Question: I have an array of DOM elements and I am trying to iterate through them and add a class using jQuery, but jQuery does not seem to be setting the class with the addClass method. However, the attr function still works. What am I doing wrong?
Here are my results from the console.

<URL>
'''
line 64
$(ui).addClass("class", "js-tooltip");
'''
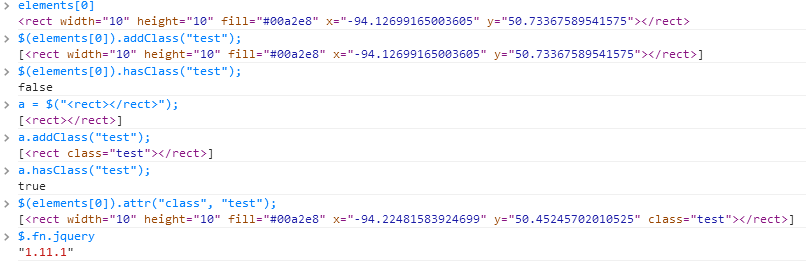
Answer: As eithedog beat me to posting, jQuery uses 'element.className'. The issue is that SVG elements treat the 'element.className' value as 'readonly', meaning jQuery's attempt to set the class does nothing:
'''
if ( elem.className !== finalValue ) {
elem.className = finalValue;
}
'''
See <URL>
'RECT' elements implement the 'SVGRectElement' interface:
'''
interface SVGRectElement : SVGElement,
SVGTests,
SVGLangSpace,
SVGExternalResourcesRequired,
SVGStylable,
SVGTransformable {
readonly attribute SVGAnimatedLength x;
readonly attribute SVGAnimatedLength y;
readonly attribute SVGAnimatedLength width;
readonly attribute SVGAnimatedLength height;
readonly attribute SVGAnimatedLength rx;
readonly attribute SVGAnimatedLength ry;
};
'''
<URL>
'SVGRectElement' implement 'SVGStylable', which includes this little tidbit:
'''
className (readonly SVGAnimatedString)
'''
See <URL>